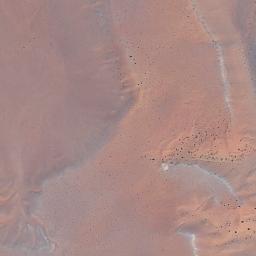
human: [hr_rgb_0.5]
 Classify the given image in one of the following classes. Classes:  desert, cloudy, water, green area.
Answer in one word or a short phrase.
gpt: desert